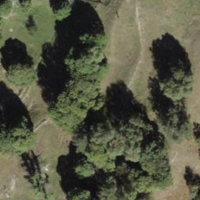
EUNIS habitat code: 41
Species observed at this site:
Vincetoxicum hirundinaria